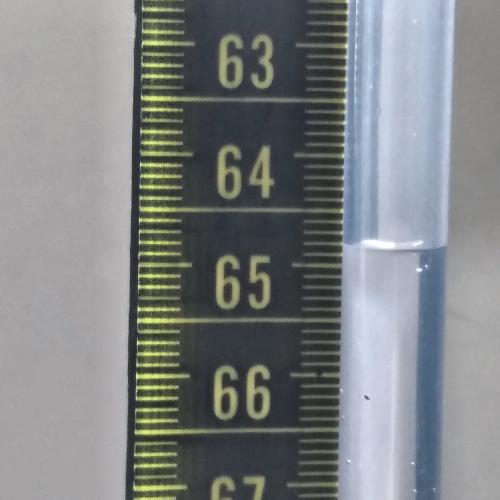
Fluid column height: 64.8 cm